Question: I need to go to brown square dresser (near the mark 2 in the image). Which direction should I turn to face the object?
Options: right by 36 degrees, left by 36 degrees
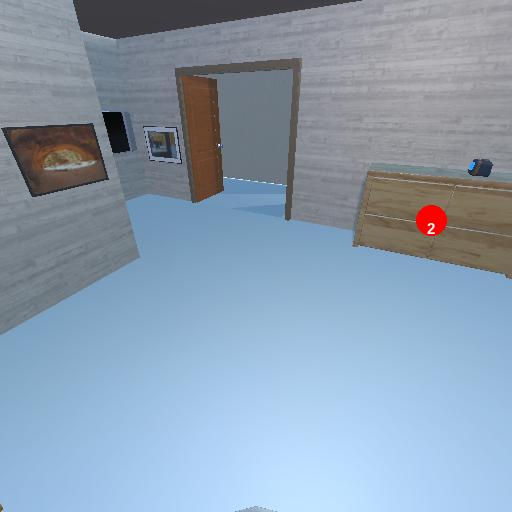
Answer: right by 36 degrees